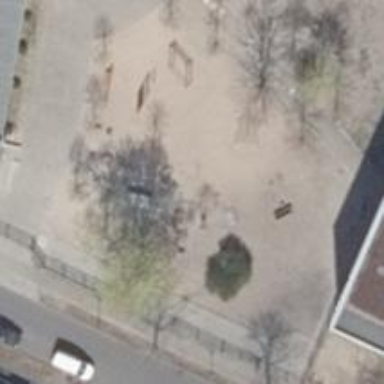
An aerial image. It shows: Playground area for leisure land.